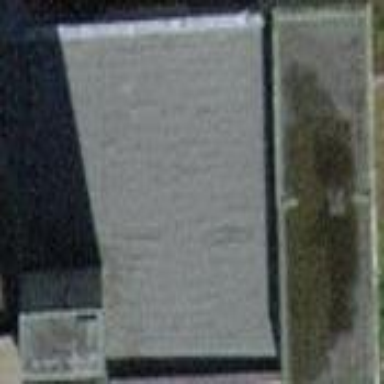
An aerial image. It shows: Building with flat roof.